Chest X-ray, AP view. Patient: 61 years old, sex M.
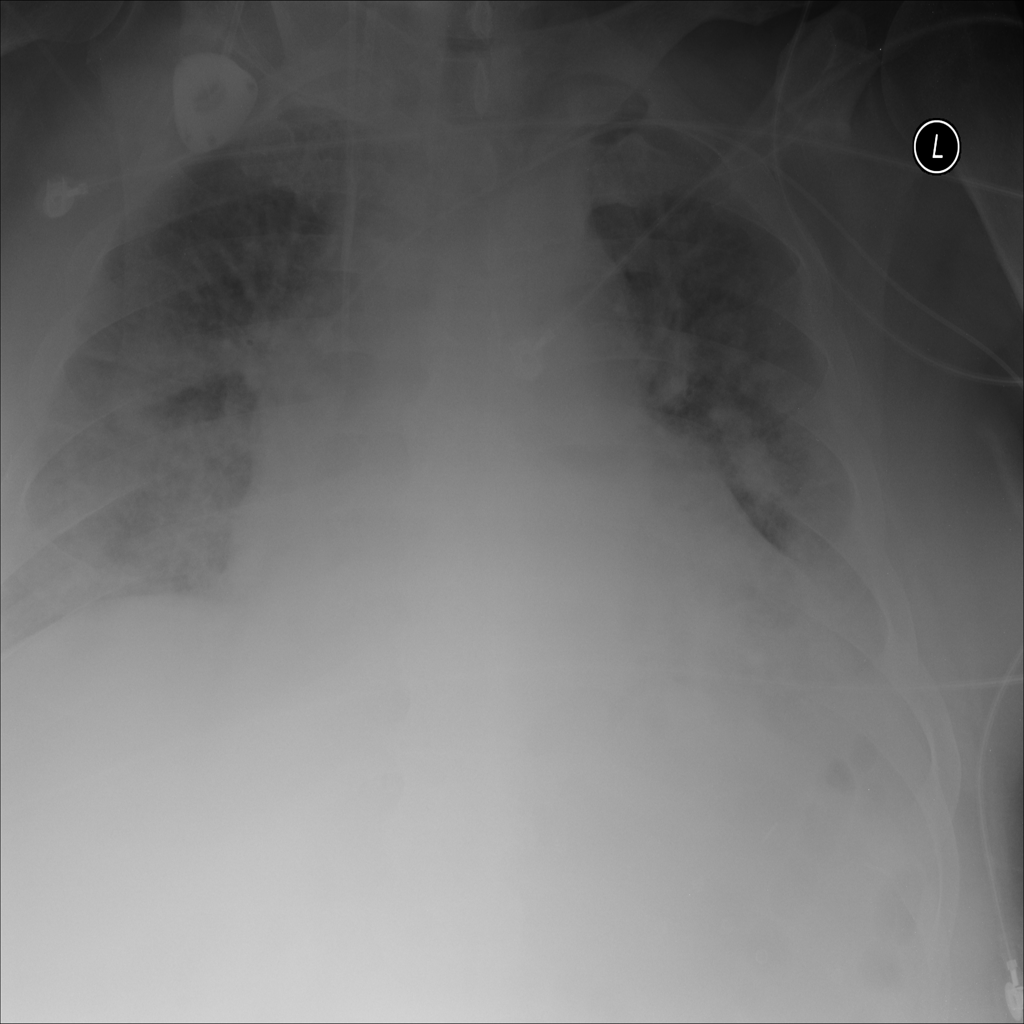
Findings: Cardiomegaly